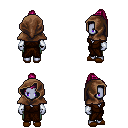
a pixel art fantasy rpg character, female body template, dark elf, purple skin, brown robe, teal pants, pink long topknot hairstyle, cloth hood, white cloth bracers, brown slippers, four views (front, back, left, right), 2x2 character sprite sheet, small pixel art, hard edges, no anti-aliasing